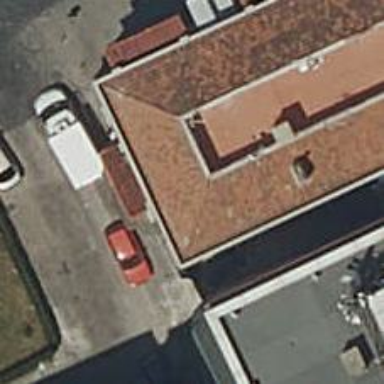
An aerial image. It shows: Car repair shop.